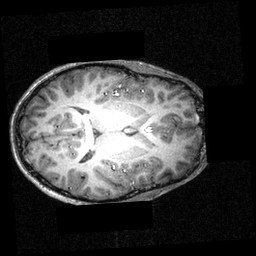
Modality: T1w
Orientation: axial
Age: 16
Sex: male
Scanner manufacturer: siemens
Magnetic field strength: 3.951 T
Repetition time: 1.5 s
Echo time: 0.00335 s